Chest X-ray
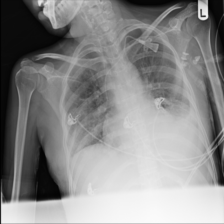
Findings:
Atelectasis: positive
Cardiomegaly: negative
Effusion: positive
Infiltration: negative
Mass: negative
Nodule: negative
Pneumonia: negative
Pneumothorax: negative
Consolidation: negative
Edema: negative
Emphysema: negative
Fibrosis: negative
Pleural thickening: negative
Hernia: negative